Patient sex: M
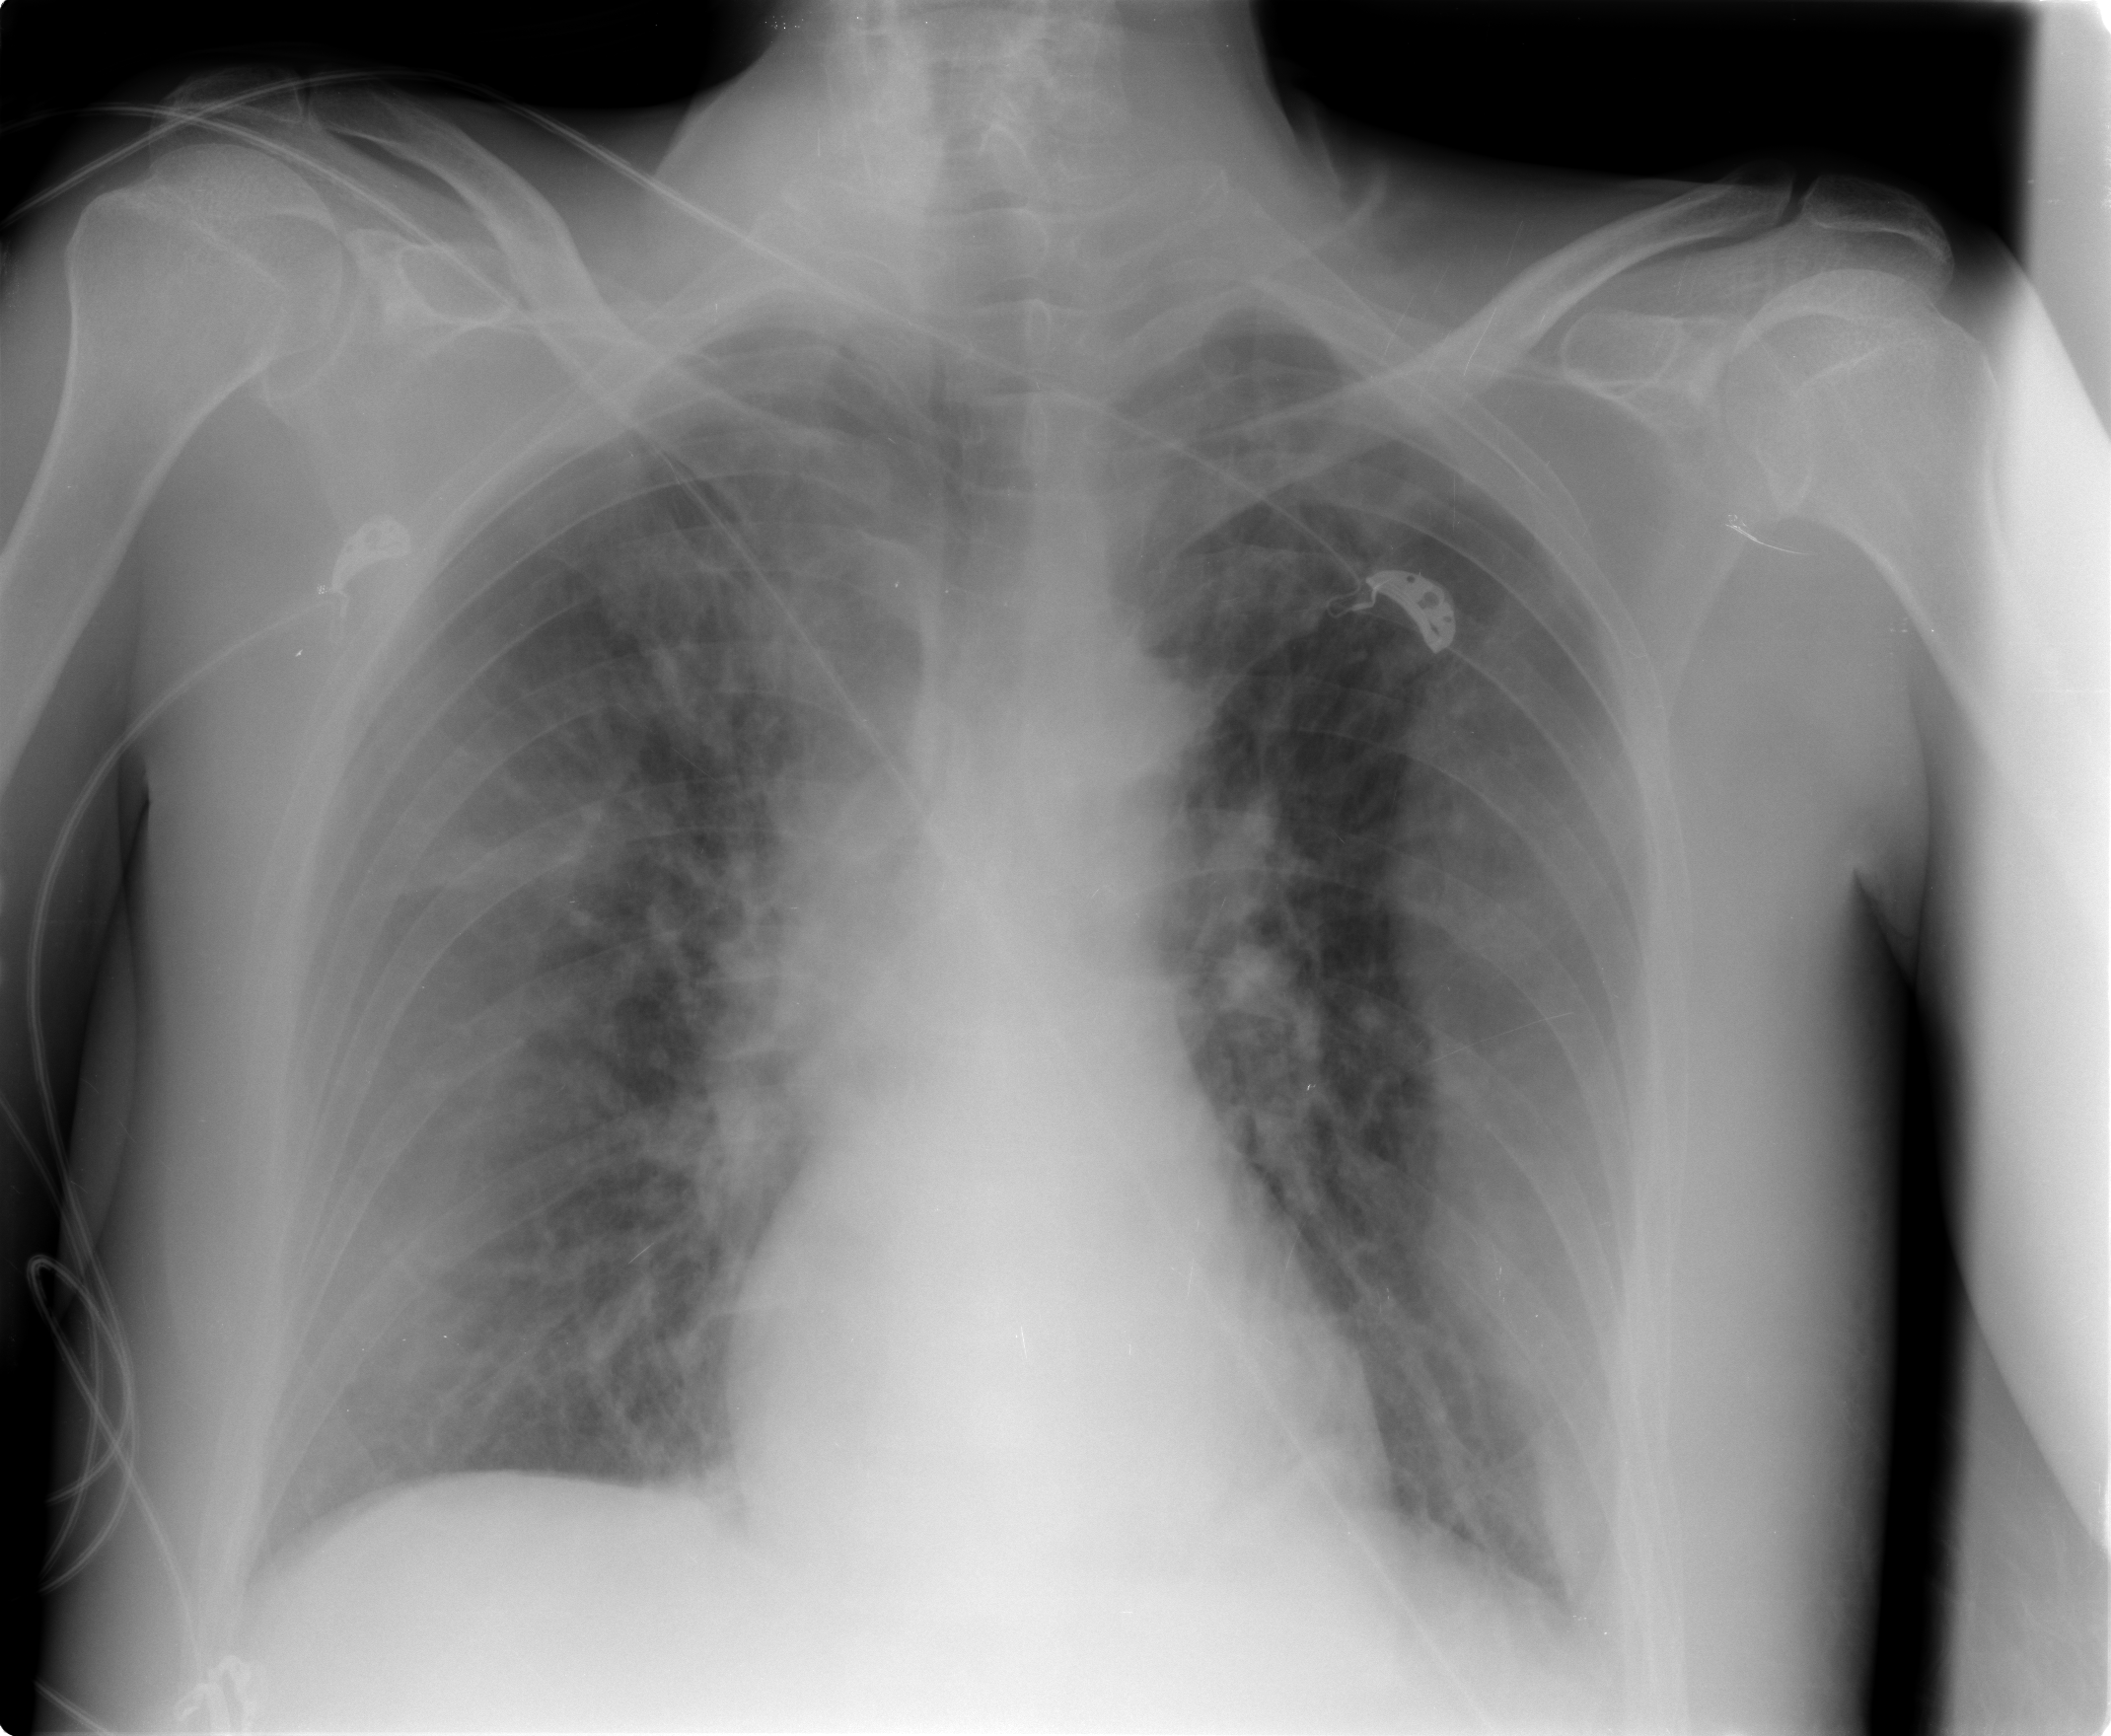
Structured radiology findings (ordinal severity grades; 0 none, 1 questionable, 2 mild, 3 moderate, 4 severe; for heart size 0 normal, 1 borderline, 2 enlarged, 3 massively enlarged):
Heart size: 0
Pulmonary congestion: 2
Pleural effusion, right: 0
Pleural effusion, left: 1
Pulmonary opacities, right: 0
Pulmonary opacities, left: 0
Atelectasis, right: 2
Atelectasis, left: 2